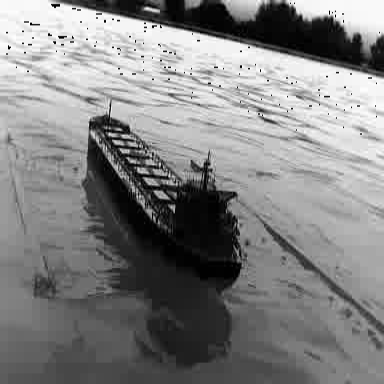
There is a liner in the infrared image.